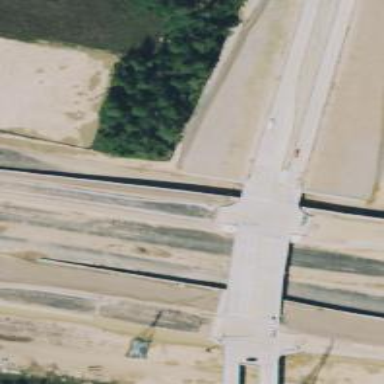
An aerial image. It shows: Motorway.